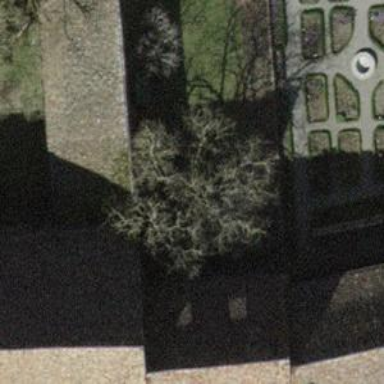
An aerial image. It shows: Garden with deciduous broadleaved trees.